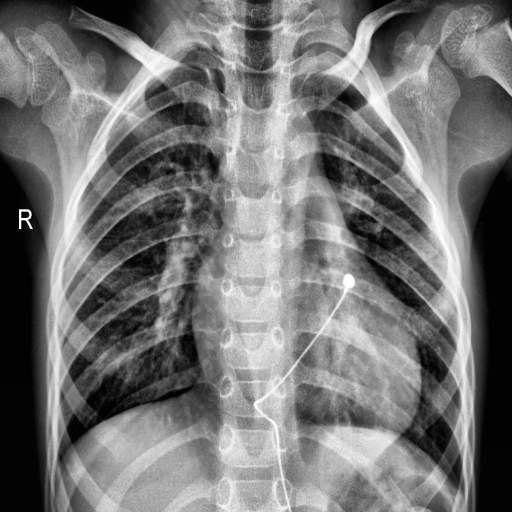
Finding: PNEUMONIA